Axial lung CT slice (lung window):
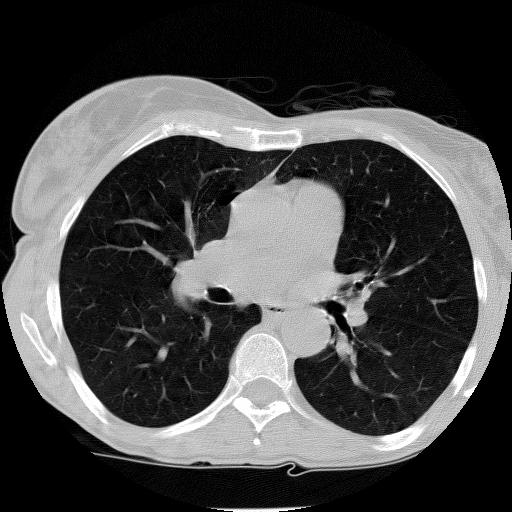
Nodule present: no